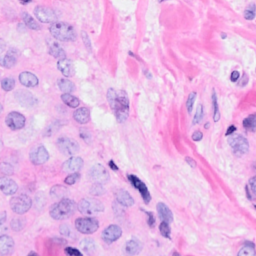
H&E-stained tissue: Breast